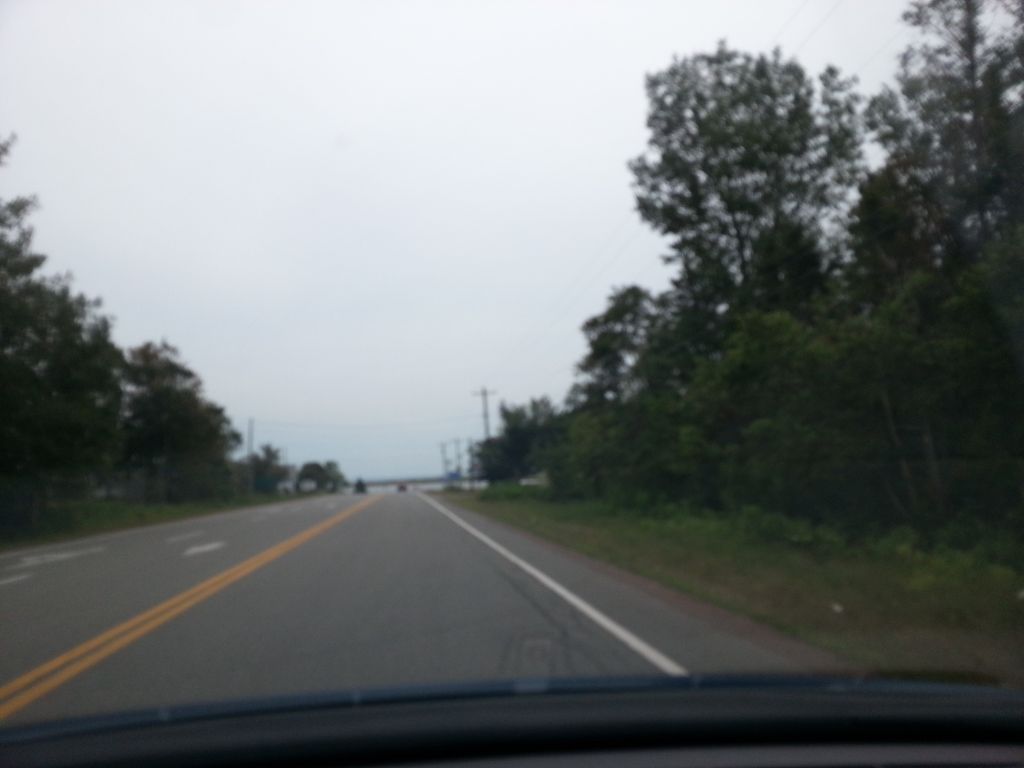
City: charlottetown